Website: bh-photo
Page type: customer-info-address
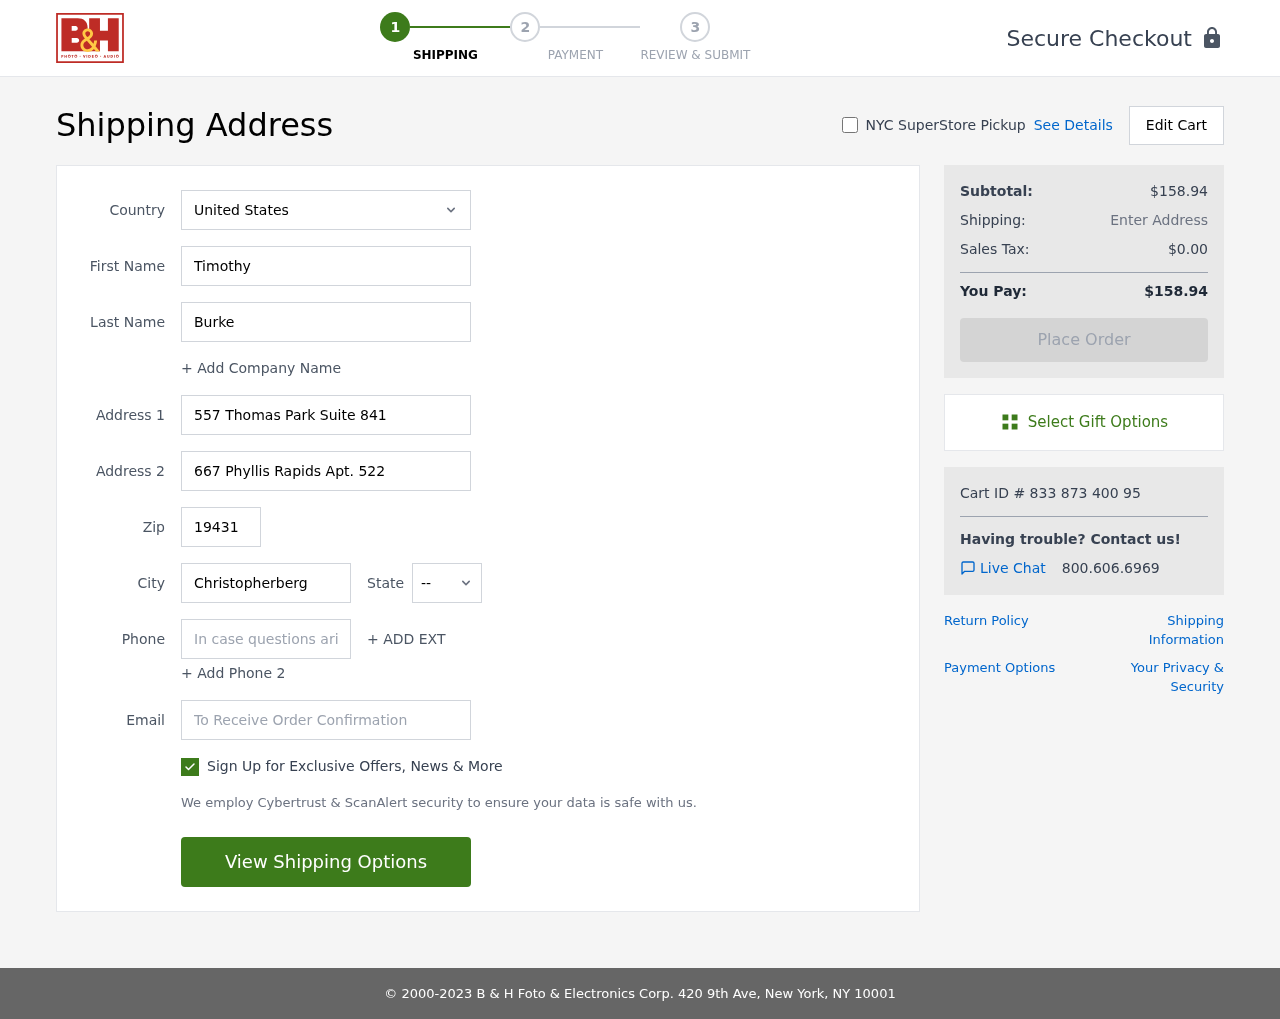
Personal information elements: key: PII_CITY
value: Christopherberg
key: PII_COUNTRY
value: United States
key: PII_EMAIL
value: timothyburke@gmail.com
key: PII_FIRSTNAME
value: Timothy
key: PII_LASTNAME
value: Burke
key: PII_PHONE
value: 4047835398
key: PII_POSTCODE
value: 19431
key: PII_STATE_ABBR
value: TN
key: PII_STREET
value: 557 Thomas Park Suite 841
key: PII_STREET2
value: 667 Phyllis Rapids Apt. 522
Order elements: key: ORDER_SUBTOTAL
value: $158.94
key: ORDER_TAX
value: $0.00
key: ORDER_TOTAL
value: $158.94
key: ORDER_ID
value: Cart ID # 833 873 400 95